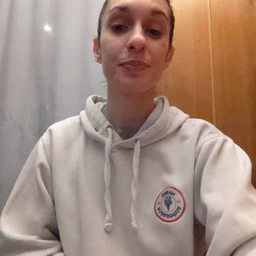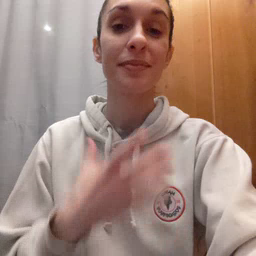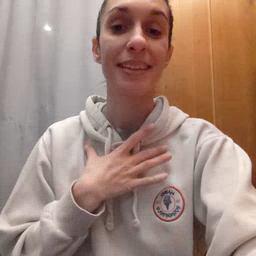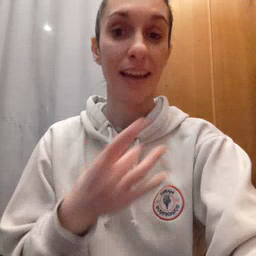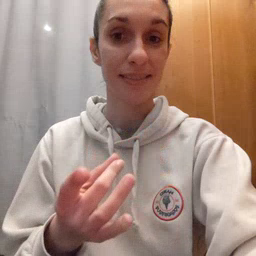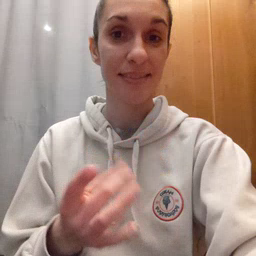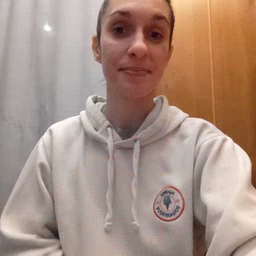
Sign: like